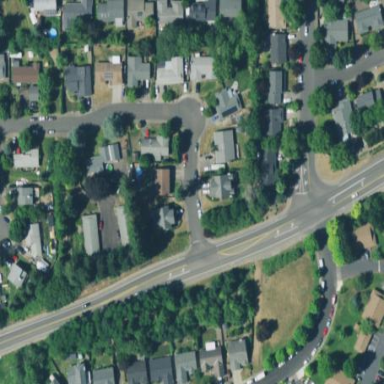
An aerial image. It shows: Residential area consisting of single-family homes.